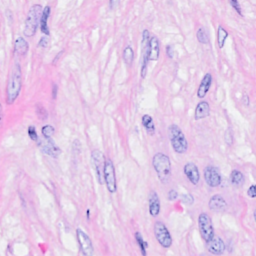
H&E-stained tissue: Breast